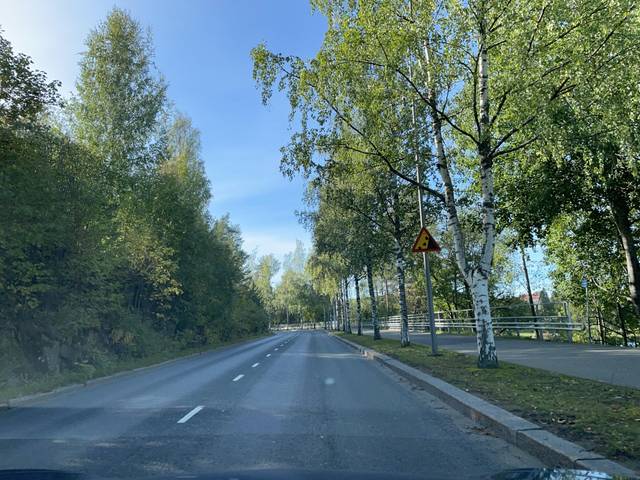
Region: Finland
Coordinates: 62.889, 27.667